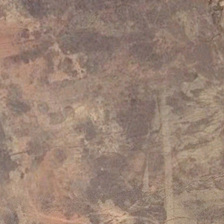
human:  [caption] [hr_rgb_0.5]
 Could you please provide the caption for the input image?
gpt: it is a piece of khaki bareland .

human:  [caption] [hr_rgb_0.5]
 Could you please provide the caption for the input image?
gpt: it is a piece of khaki bareland .

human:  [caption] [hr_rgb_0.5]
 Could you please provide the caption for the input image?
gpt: it is a piece of khaki bareland .

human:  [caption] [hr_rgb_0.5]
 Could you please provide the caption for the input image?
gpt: it is a piece of khaki bareland .

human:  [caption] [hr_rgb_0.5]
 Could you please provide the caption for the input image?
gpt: it is a piece of khaki bareland .